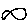
Label: fish